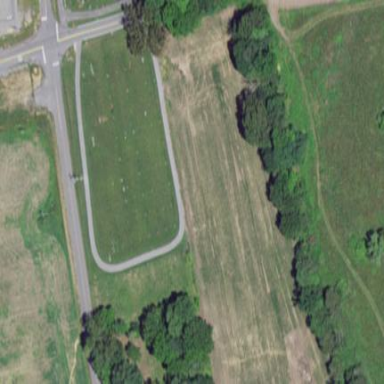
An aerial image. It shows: Cemetery.